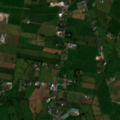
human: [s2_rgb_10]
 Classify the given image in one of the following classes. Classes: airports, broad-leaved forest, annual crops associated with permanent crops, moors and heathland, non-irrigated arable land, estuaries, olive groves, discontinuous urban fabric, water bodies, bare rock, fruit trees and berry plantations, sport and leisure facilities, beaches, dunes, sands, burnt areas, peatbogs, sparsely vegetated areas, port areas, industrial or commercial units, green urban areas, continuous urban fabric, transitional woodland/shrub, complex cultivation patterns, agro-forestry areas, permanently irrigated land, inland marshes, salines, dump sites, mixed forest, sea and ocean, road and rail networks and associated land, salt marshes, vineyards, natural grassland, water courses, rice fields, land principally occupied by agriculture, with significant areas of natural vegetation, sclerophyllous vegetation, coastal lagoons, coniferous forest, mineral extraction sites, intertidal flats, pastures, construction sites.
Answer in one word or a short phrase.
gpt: pastures